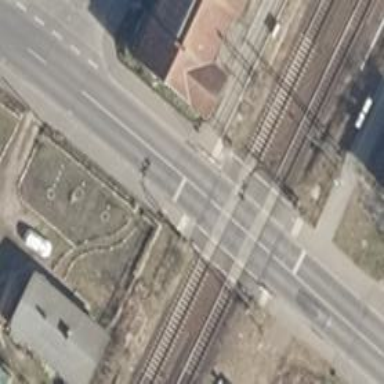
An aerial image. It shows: Level crossing along the railway.